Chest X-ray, AP view. Patient: 28 years old, sex F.
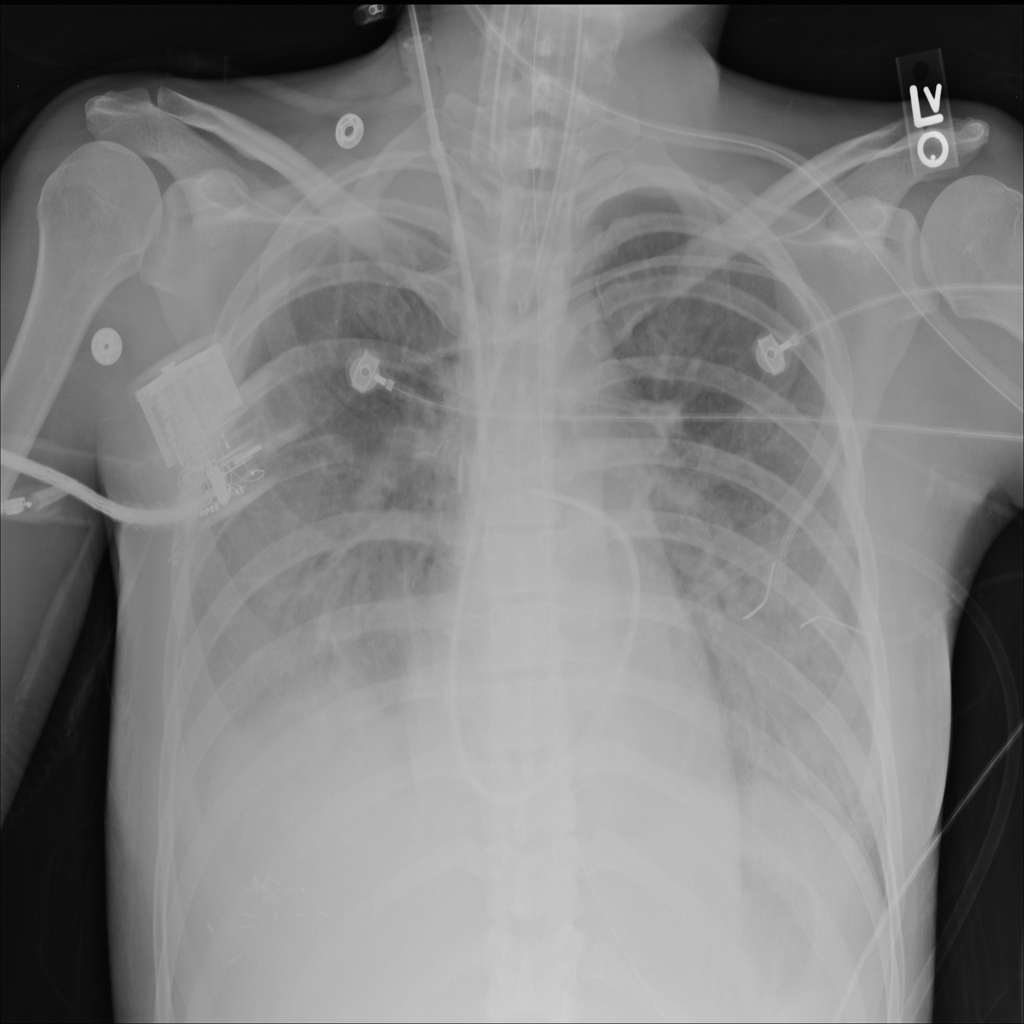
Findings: No Finding